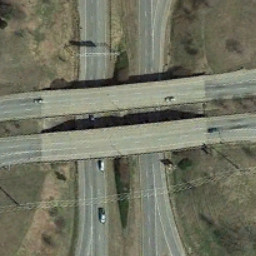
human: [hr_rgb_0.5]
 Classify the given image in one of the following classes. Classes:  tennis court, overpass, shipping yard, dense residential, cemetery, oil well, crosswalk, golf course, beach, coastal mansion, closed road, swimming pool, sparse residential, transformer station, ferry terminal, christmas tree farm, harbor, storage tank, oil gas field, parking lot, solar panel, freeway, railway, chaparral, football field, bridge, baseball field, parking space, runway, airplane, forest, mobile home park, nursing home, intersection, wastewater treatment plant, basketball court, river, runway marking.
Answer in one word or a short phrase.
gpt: overpass